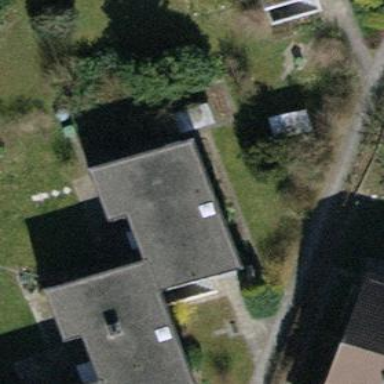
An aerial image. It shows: Terrace building.